Field crop: tomato
Growth stage: 1
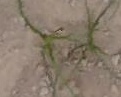
Species: cyperus